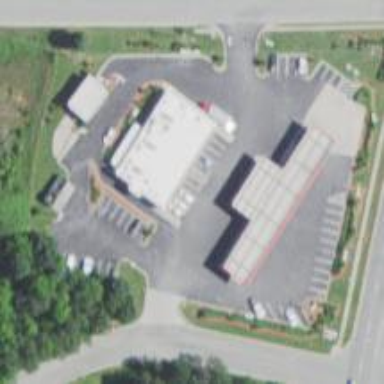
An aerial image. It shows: Convenience shop.